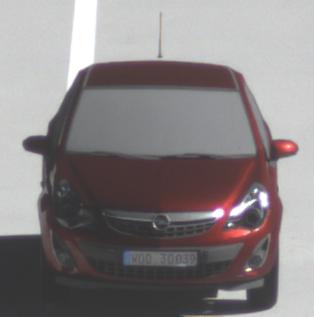
Make: Opel
Model: Corsa 1.2
Detailed model: Corsa (D)
Model produced from: 2011/01
Model produced until: 2014/08
Doors: 3
Color: red
Road condition: wet road
Daytime: morning or afternoon
Contrast: high contrast